Question: 'Notice: Use of undefined constant test - assumed 'test'.'
I am not sure where this error came from. I am using the Widget Logic Plugin and is fully updated, but I can't seem to find where this issue is. Has anyone had this issue and know how to resolve it?

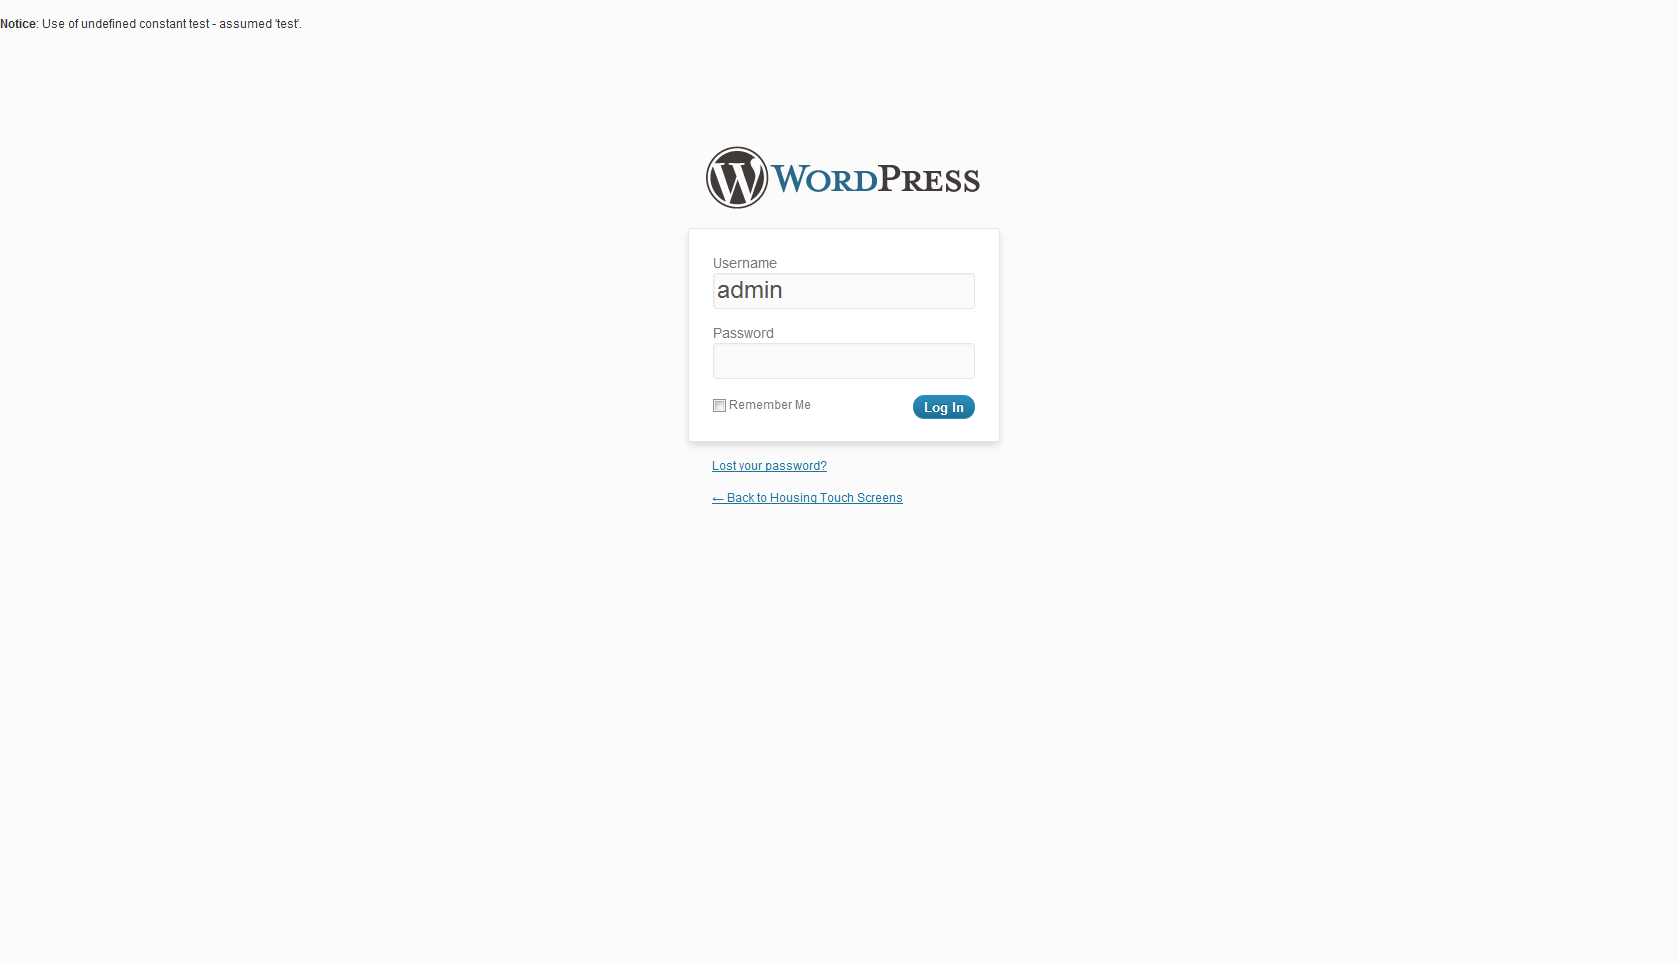
Answer: The most likely answer is that you have missed a '$' on a variable called '$test' and used 'test' in your code somewhere.
This is hard to verify without your code, but the error message you are referring to is what generally happens when a variable is written without the '$' at the start - PHP tries to assume it is a constant of the same name.
The second option is that there is an array index ''test'' with the missing quotes, i.e. '$array[test]' instead of '$array['test']'.
Edit: If you are not writing any code yourself, and using only using plug-ins, you might want to do two things:
- 'test''$'-